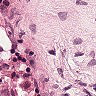
Metastatic tissue present: no